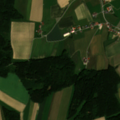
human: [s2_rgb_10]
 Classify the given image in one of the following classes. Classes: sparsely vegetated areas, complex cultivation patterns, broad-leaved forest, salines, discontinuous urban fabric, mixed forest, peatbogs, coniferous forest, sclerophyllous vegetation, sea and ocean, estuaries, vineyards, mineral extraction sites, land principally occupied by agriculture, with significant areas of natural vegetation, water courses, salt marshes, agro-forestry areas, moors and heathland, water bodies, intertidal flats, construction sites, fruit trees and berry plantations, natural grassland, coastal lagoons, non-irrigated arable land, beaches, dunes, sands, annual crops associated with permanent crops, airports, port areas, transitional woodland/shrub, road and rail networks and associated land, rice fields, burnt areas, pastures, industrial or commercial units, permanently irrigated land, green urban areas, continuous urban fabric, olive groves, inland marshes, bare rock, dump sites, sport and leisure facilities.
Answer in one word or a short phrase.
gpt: non-irrigated arable land, pastures, mixed forest